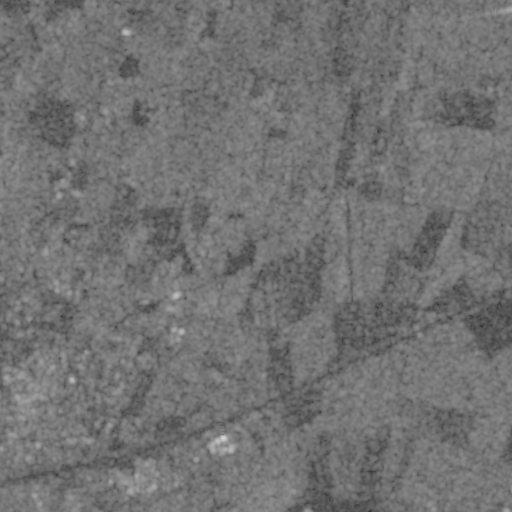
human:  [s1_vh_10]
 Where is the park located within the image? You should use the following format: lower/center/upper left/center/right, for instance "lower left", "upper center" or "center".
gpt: The park is located in the lower left of the image.
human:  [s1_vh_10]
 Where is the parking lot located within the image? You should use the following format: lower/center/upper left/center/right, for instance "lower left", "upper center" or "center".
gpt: The parking lot is located in the lower left of the image.
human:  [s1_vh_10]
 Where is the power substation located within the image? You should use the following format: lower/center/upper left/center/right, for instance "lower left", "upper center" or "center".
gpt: The power substation is located in the lower center of the image.
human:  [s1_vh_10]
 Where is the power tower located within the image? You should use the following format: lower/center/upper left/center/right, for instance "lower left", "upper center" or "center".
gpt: The power tower is located in the lower right of the image.
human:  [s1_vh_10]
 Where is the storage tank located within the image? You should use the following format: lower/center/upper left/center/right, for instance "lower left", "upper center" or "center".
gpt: The storage tank is located in the upper left of the image.
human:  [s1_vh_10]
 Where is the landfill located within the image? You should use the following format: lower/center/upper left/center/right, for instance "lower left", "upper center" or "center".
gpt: There is no landfill in the image.

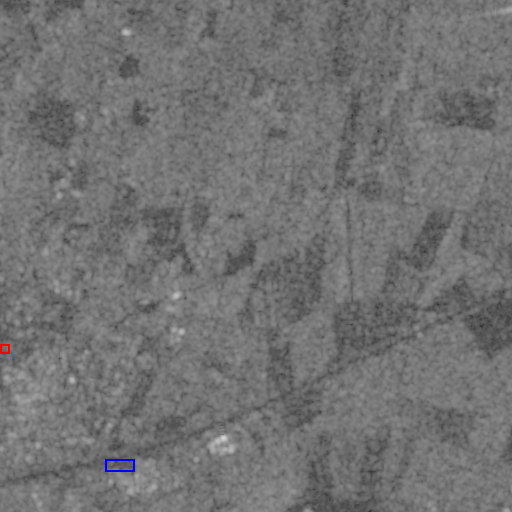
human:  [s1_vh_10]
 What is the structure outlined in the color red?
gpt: The structure outlined in red is a park.
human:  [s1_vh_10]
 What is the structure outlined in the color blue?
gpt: The structure outlined in blue is a parking lot.
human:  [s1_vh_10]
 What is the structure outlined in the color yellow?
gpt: There is no yellow outline.